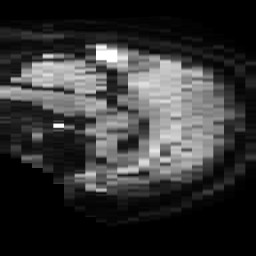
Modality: TRACE
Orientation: sagittal
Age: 66
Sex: male
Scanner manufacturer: philips
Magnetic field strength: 3 T
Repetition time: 3.765 s
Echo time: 0.05978 s